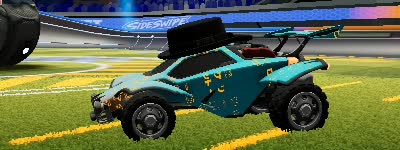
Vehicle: octane